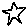
Label: star